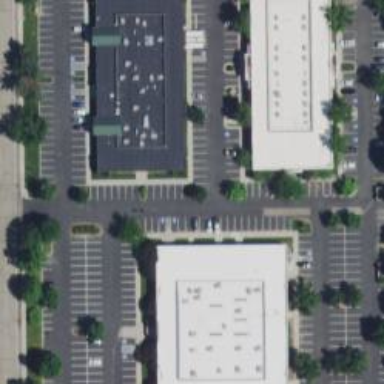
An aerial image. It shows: Commercial building.